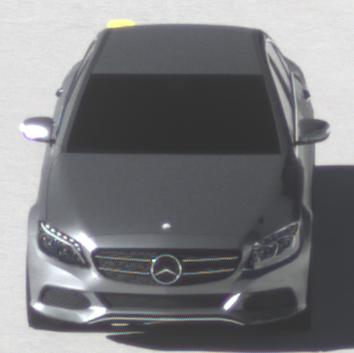
Make: Mercedes-Benz
Model: C 160
Detailed model: C-Class (205) Limousine
Model produced from: 2015/04
Model produced until: 2018/04
Doors: 4
Color: gray
Road condition: dry road
Daytime: morning or afternoon
Contrast: high contrast